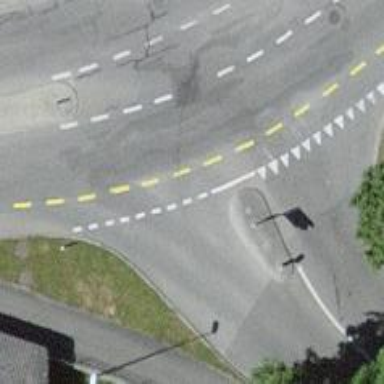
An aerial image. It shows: Road with "give way" sign.